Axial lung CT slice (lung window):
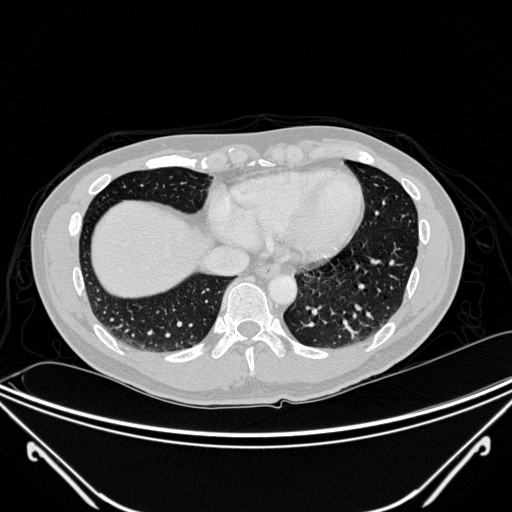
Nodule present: no